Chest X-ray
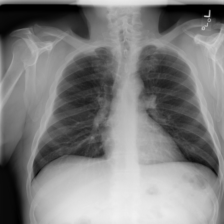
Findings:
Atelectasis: negative
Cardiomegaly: negative
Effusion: negative
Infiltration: negative
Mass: negative
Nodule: negative
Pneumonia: negative
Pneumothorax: negative
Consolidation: negative
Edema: negative
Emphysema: negative
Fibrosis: negative
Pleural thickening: negative
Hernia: negative